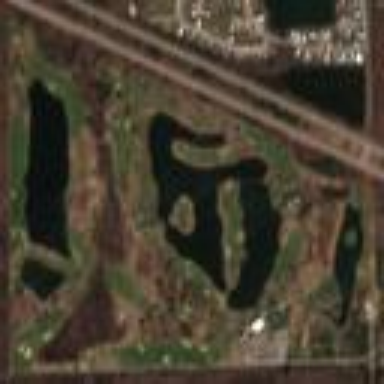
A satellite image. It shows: Golf course.